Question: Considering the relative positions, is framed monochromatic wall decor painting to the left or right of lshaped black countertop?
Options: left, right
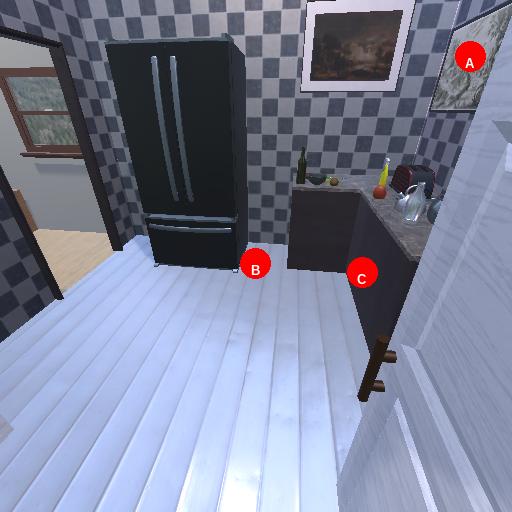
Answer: left